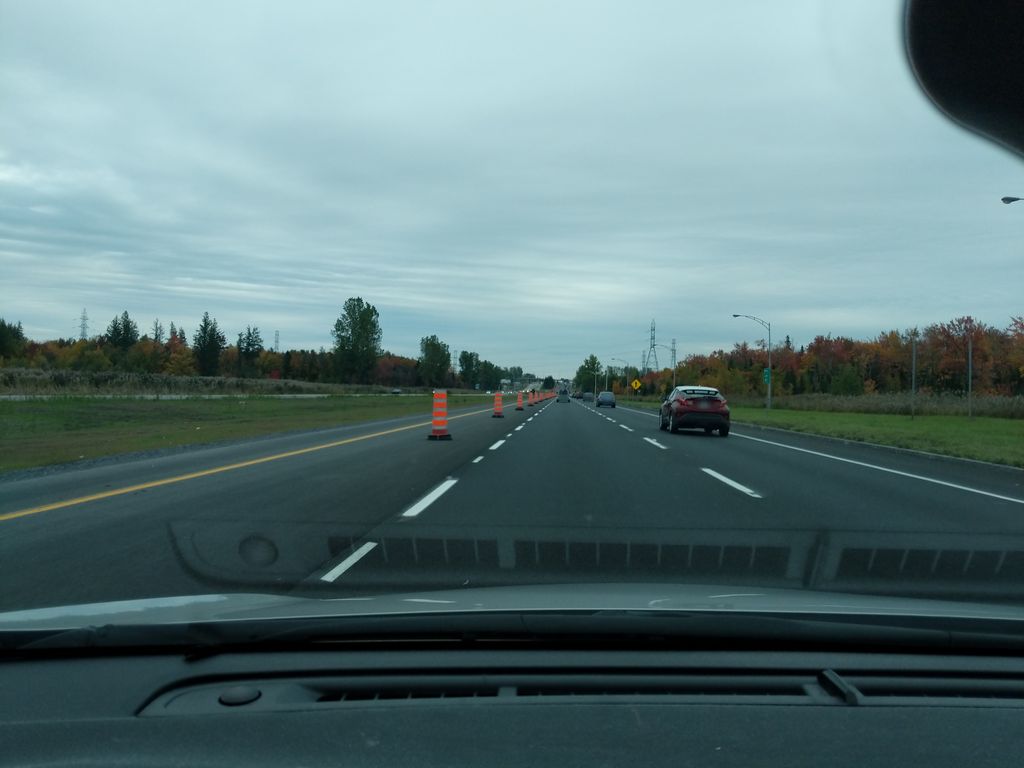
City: quebec_city